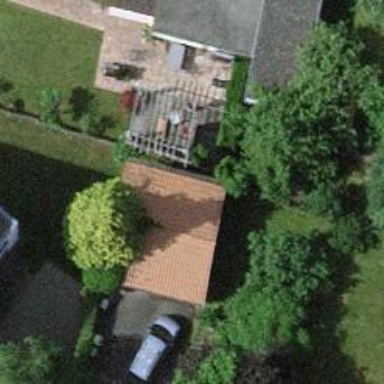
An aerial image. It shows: Garage.